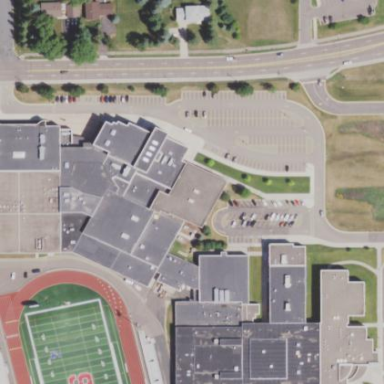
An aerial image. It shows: School building or complex.